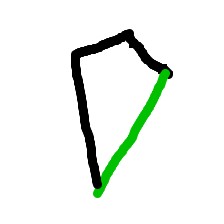
Shape: kite